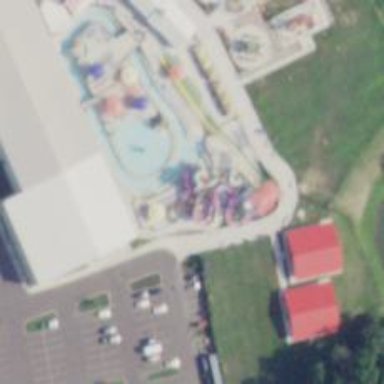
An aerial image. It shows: Water slide attraction.